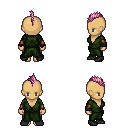
a pixel art fantasy rpg character, female body template, human, tanned skin, green robe, metal pants, pink mohawk hairstyle, cloth bracers, black shoes, four views (front, back, left, right), 2x2 character sprite sheet, small pixel art, hard edges, no anti-aliasing